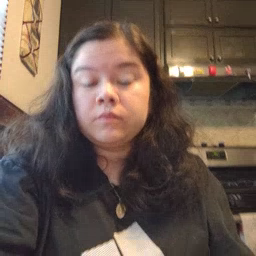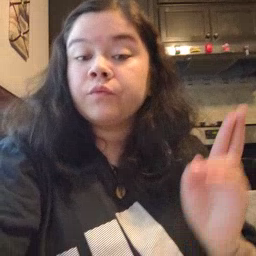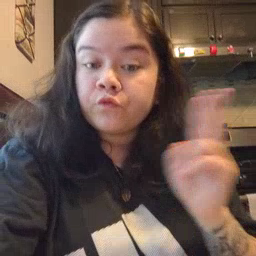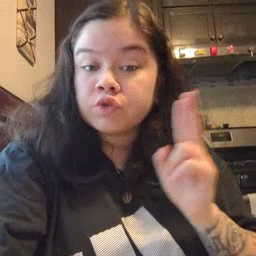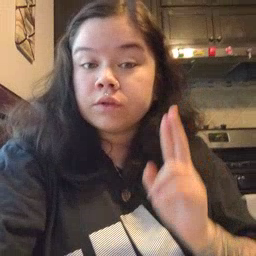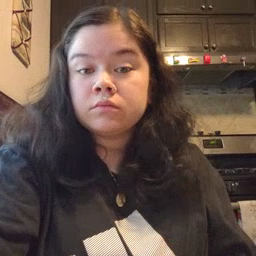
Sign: refrigerator